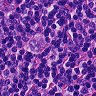
Metastatic tissue present: yes